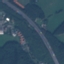
Label: Highway